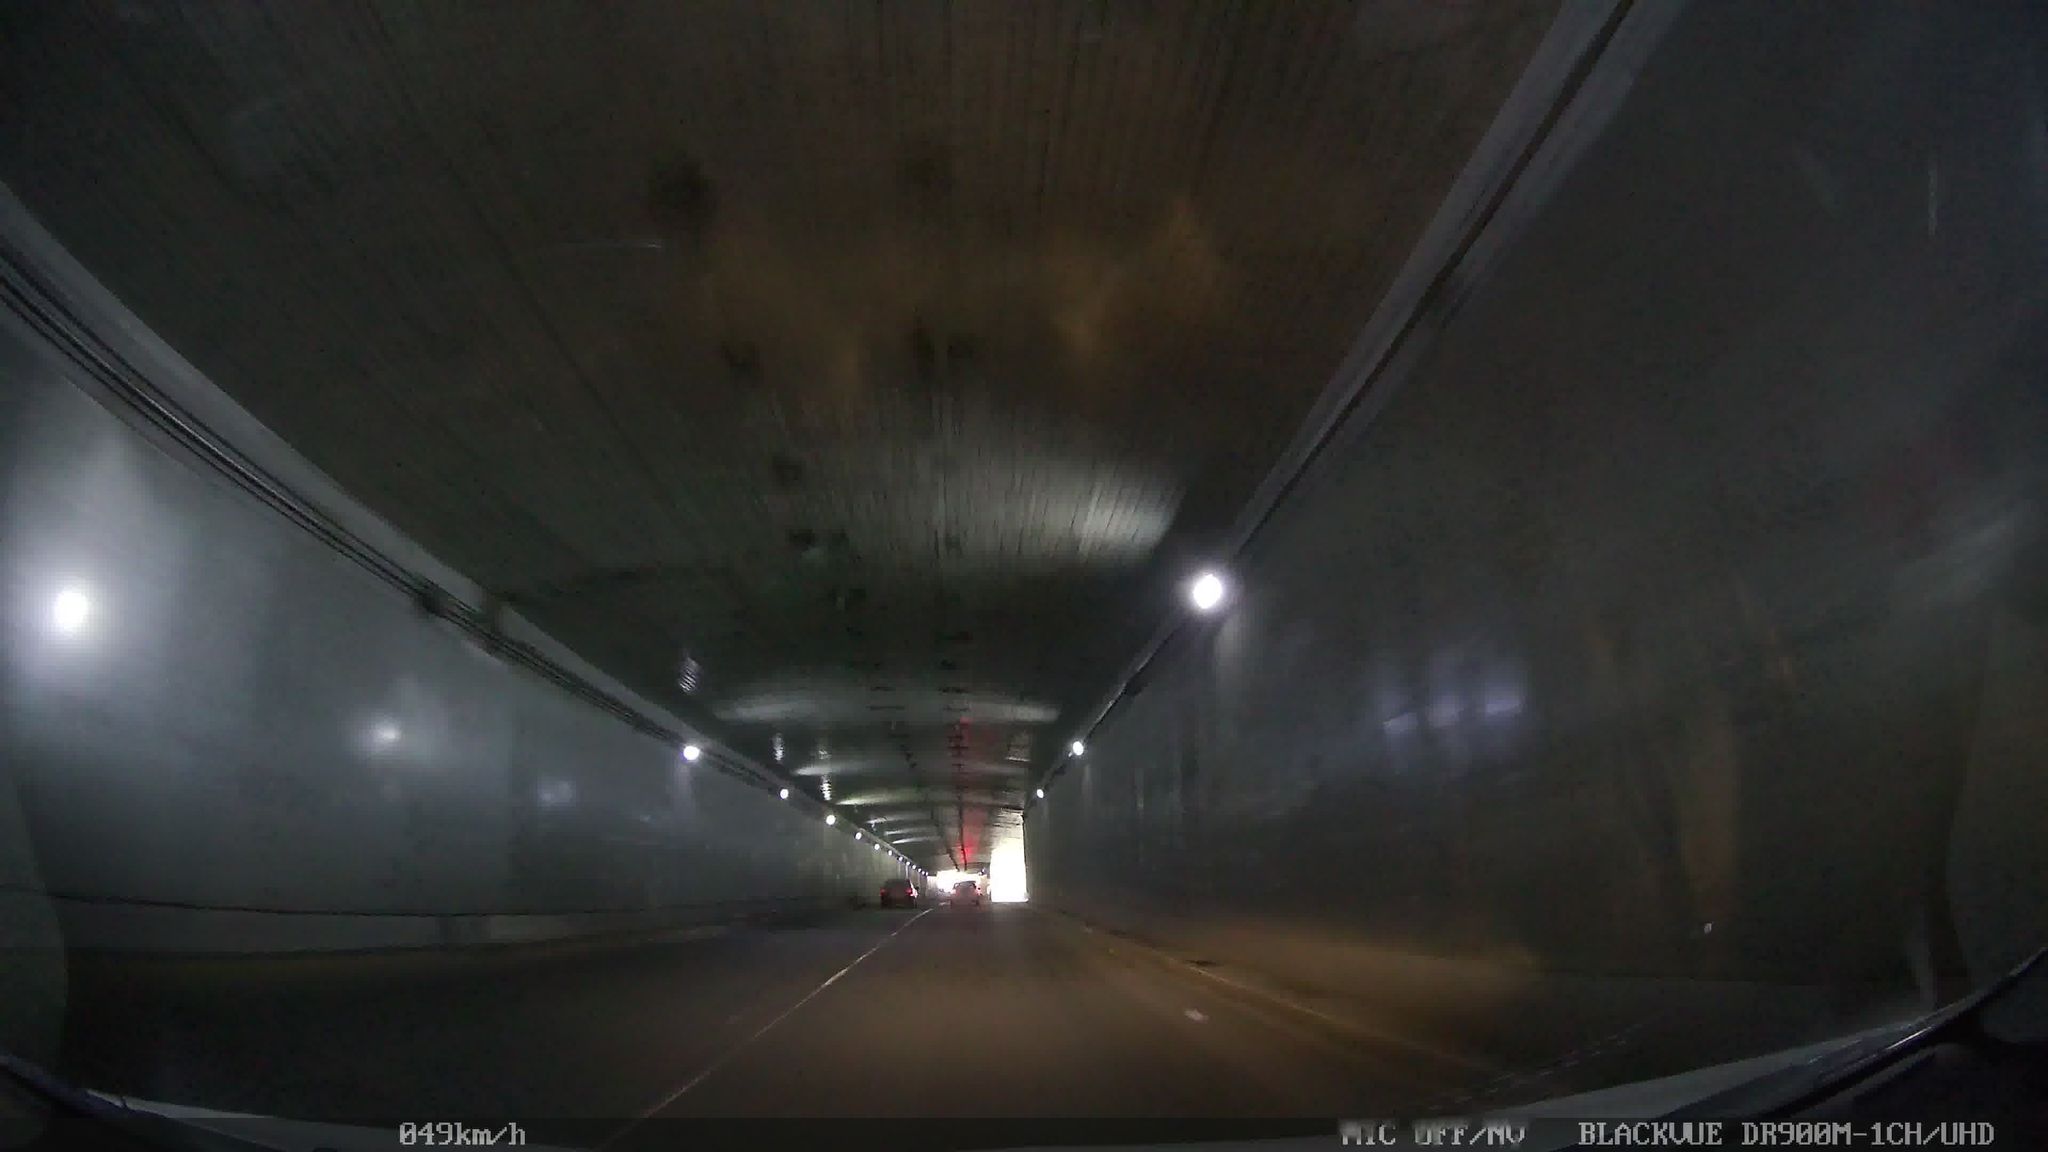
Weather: snowy
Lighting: night
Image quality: slightly poor
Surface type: driving surface
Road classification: trunk
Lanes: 2
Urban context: urban centre
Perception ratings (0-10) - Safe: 0.39, Lively: 2.77, Beautiful: 5.18, Boring: 6.52, Depressing: 8.25, Wealthy: 1.15